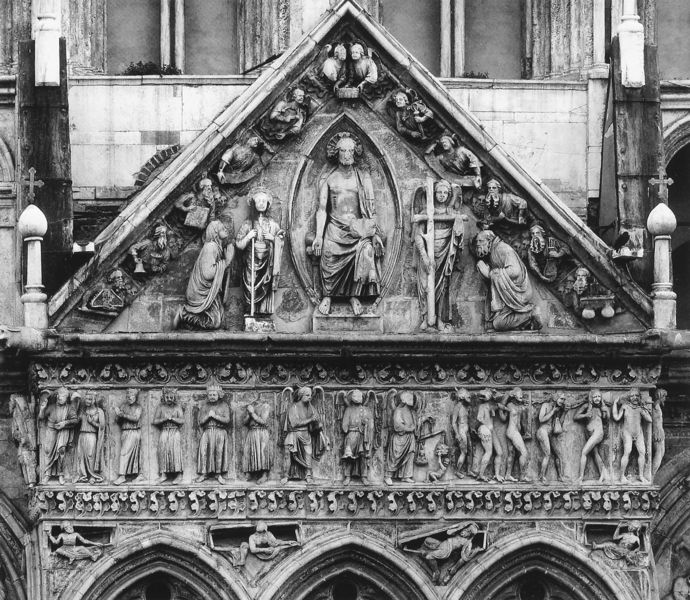
Titel: Dom S. Giorgio in Ferrara
Standort: Ferrara, Dom S. Giorgio (EU - I - Emilia-Romagna)
Schlagwörter: blätter, gott, mann, nackt, menschen, fenster, frau, männer, schwarz, gebäude, bart, architektur, stein, kirche, gewand, mantel, gotik, krone, oval, engel, relief, bogen, giebel, figuren, thron, detail, stuck, palme, tor, foto, fotografie, waage, buch, kreuz, dom, schwarzweiß, knien, herrscher, beten, altar, kathedrale, gestalten, fries, dreiecksgiebel, portal, sims, heiligenschein, spitzbogen, christus, jesus, portikus, gräber, kniend, mittelalter, heilige, jünger, anbetung, auferstehung, bildhauer, bauwerk, tympanon, stifter, mandorla, weltenherrscher, philosophen, männner, königsgalerie, aufrstehung, bildhhauerei, heiliegen